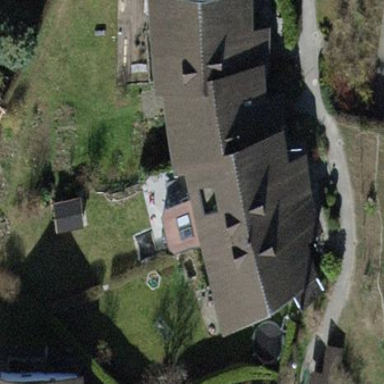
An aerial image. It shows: Terrace building.